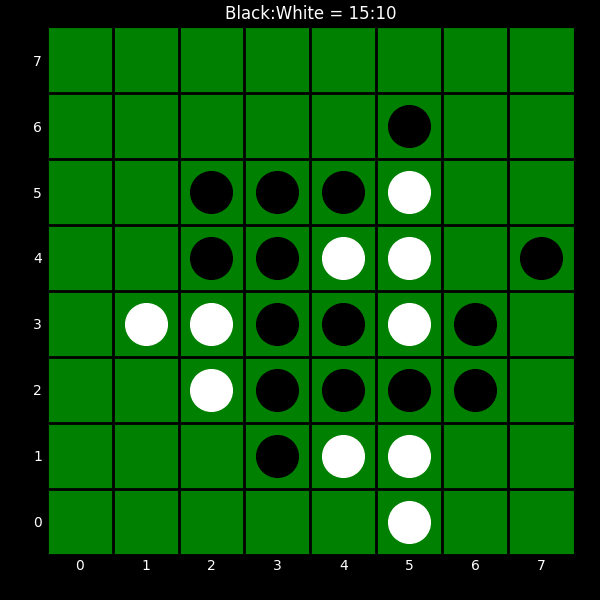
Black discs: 15
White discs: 10